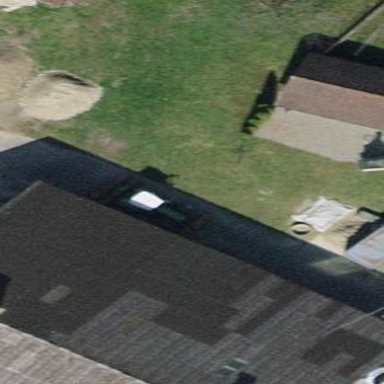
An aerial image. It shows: View of roof of building.